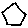
Label: hexagon